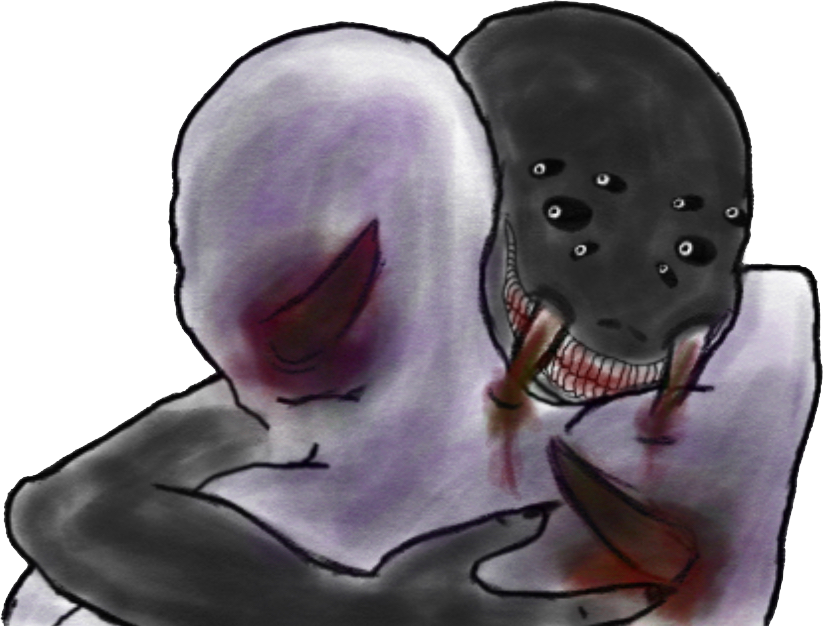
Label: 5_Oomer